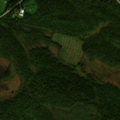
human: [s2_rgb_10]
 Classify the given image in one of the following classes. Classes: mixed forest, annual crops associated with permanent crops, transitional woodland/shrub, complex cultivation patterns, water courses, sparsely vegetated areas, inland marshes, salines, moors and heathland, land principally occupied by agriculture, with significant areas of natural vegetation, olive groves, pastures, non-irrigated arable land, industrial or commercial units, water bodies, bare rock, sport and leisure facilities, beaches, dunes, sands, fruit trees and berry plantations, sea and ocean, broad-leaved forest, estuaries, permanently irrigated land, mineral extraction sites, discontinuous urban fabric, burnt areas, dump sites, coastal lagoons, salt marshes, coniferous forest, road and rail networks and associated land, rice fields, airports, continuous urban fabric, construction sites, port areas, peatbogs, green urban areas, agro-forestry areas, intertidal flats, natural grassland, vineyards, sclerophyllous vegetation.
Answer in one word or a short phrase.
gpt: land principally occupied by agriculture, with significant areas of natural vegetation, coniferous forest